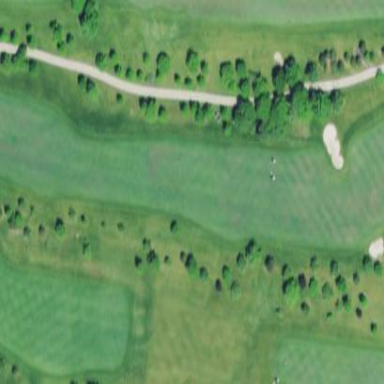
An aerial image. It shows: Well-maintained grassy area serving as golf fairway for the sport of golf.